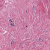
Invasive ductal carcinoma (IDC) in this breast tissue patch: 0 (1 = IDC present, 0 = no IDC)